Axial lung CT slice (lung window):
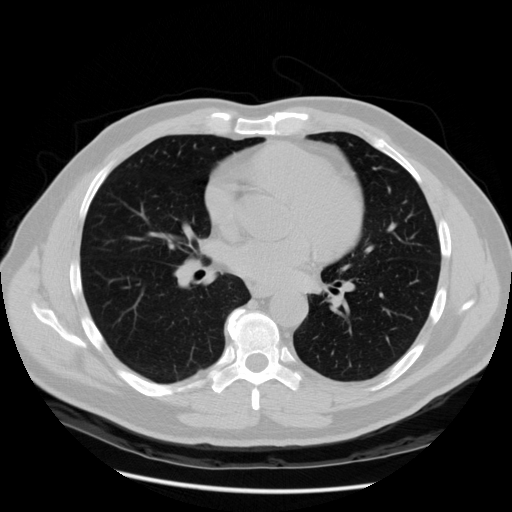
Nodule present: no